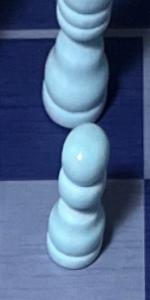
Label: Pawn_White